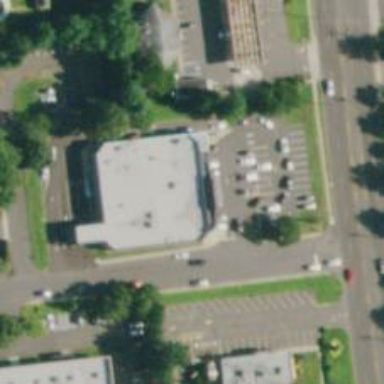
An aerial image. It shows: Pharmacy providing healthcare services.